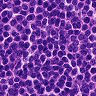
Metastatic tissue present: no